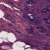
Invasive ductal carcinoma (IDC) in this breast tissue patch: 0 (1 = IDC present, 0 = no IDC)